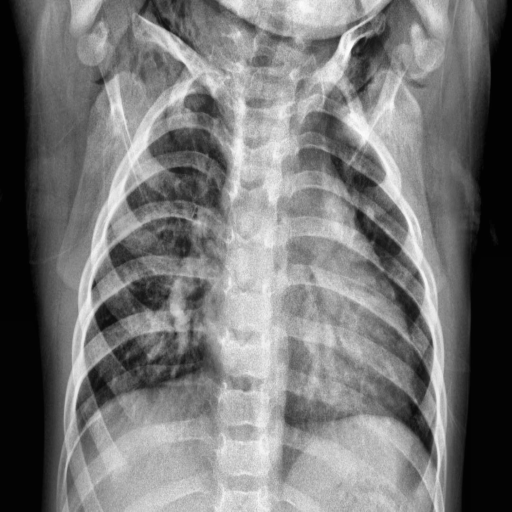
Finding: PNEUMONIA